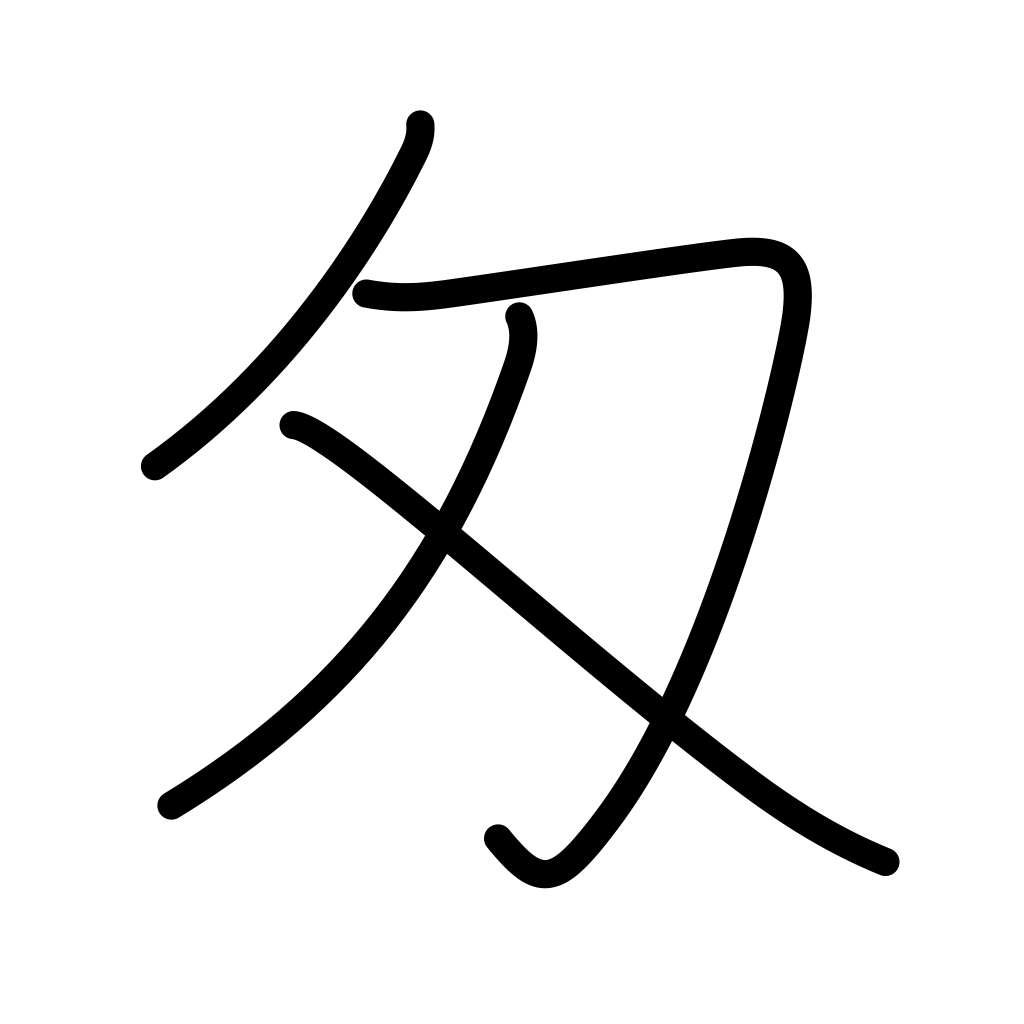
Meaning: monme, 3.75 grams